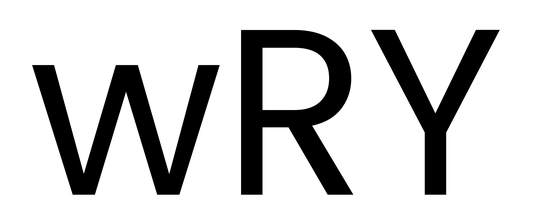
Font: Poppins-Regular